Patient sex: M
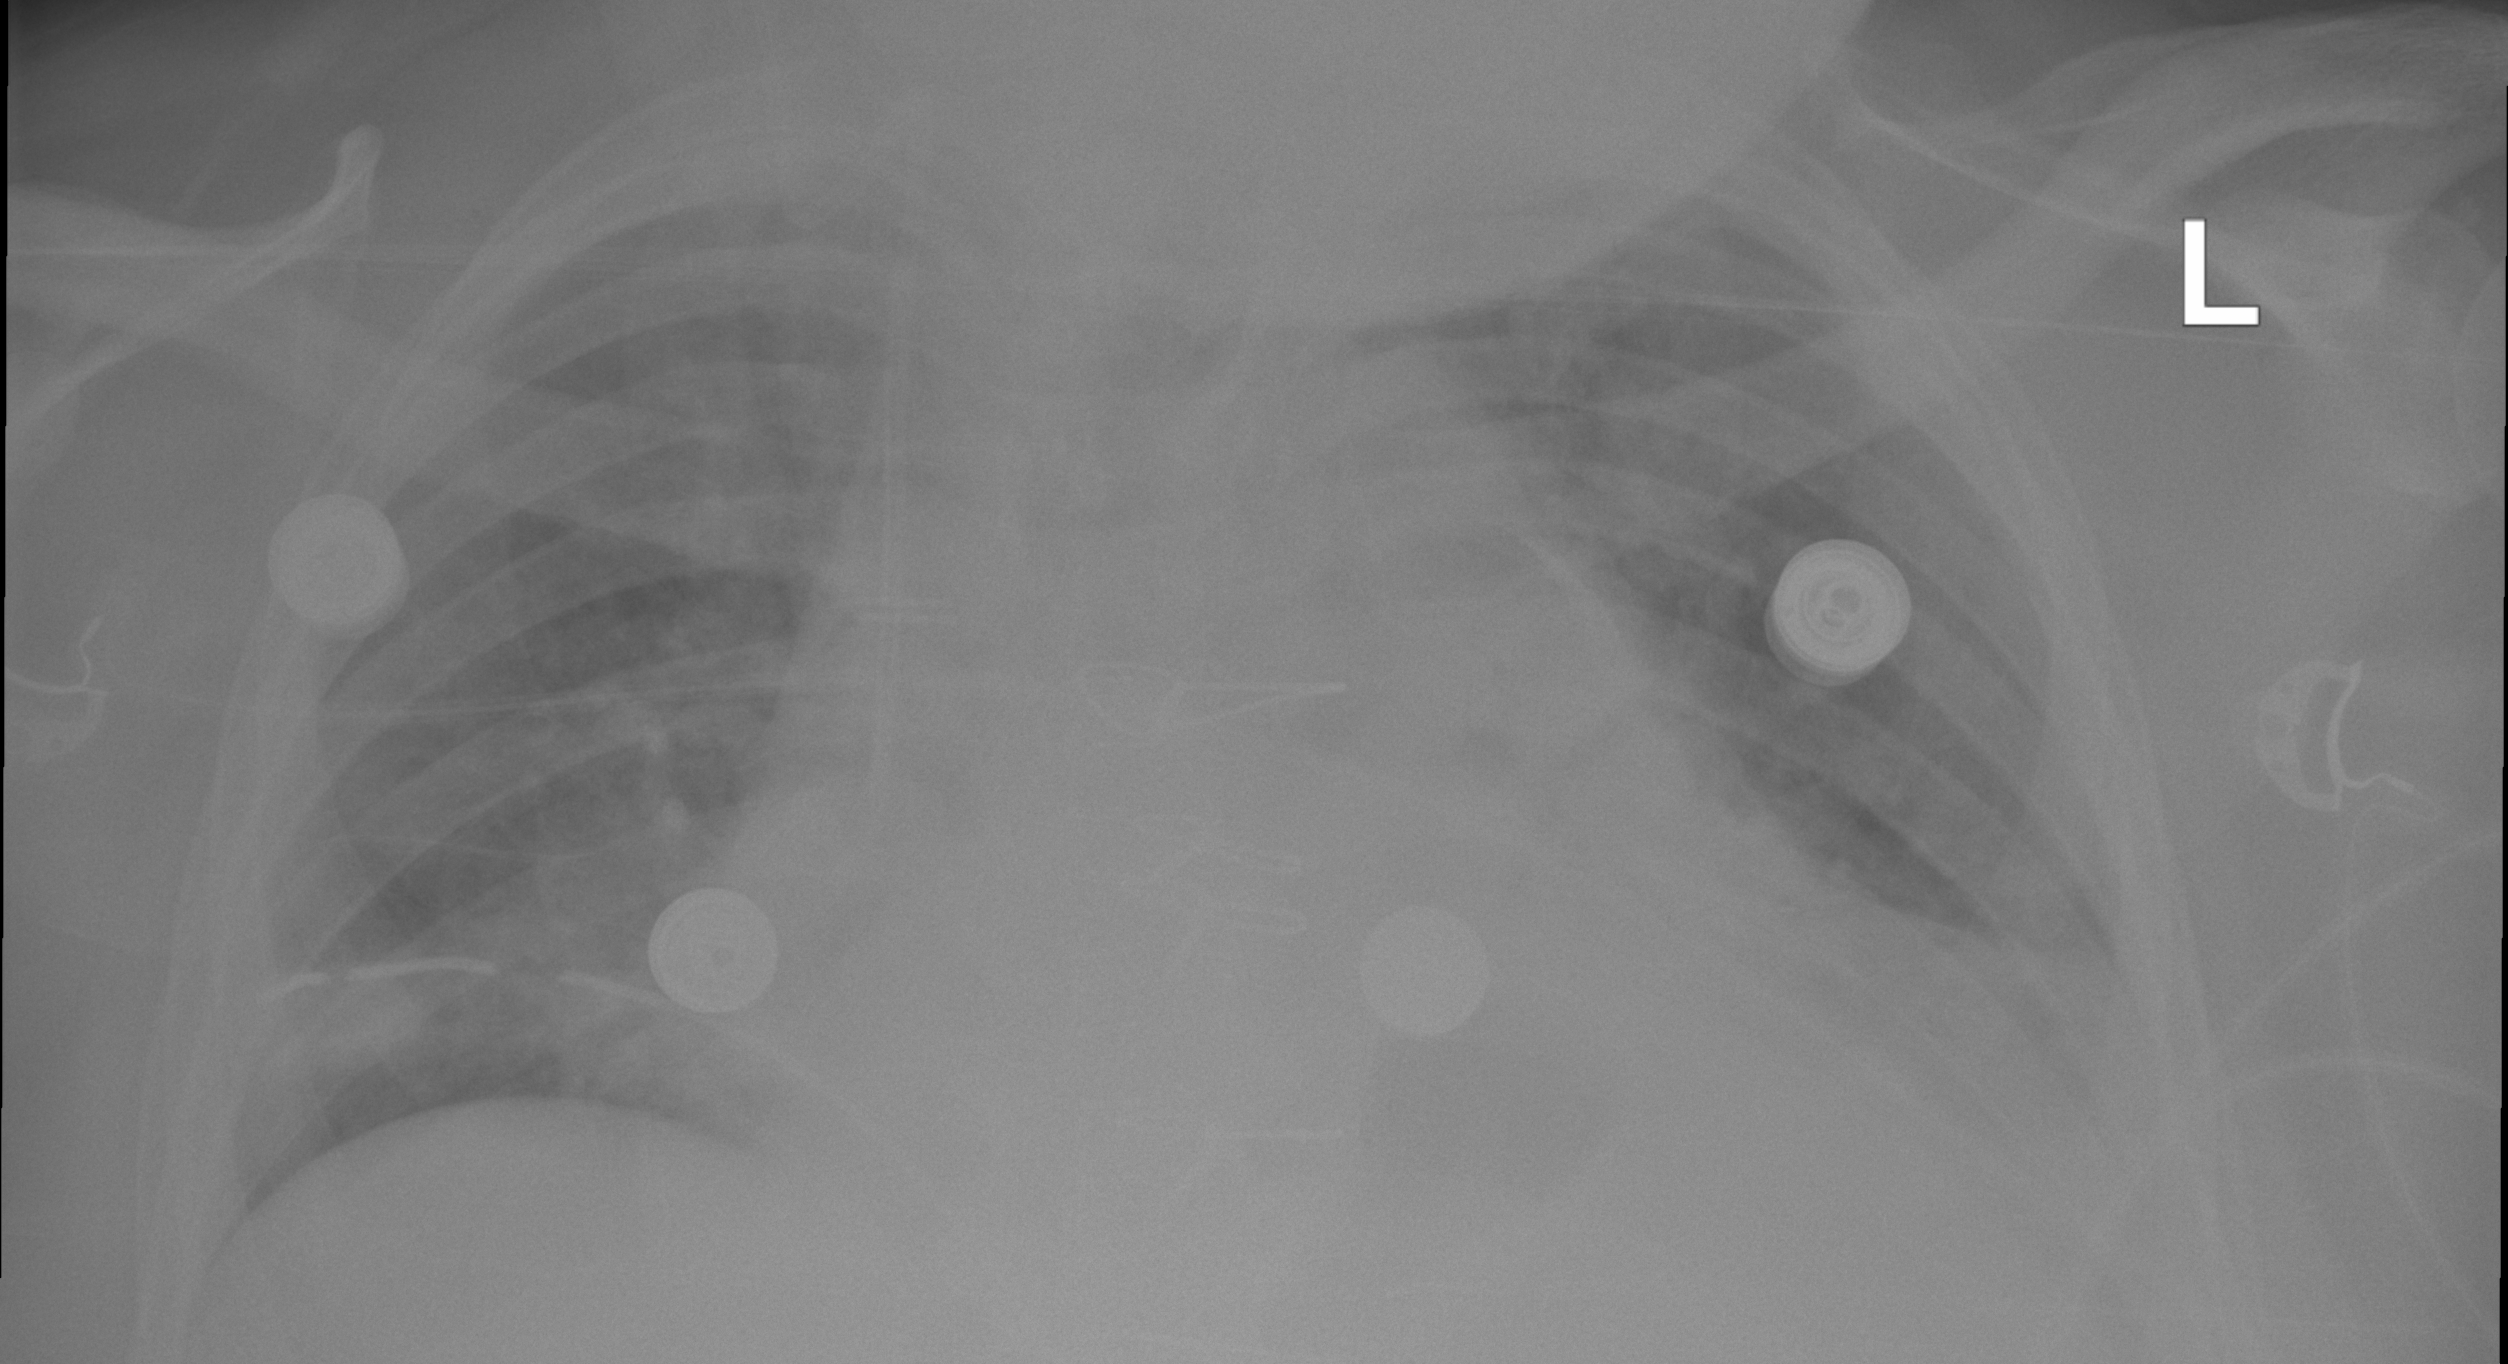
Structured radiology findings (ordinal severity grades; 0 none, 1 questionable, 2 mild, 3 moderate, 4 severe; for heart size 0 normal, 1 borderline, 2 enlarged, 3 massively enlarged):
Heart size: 2
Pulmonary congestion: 2
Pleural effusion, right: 0
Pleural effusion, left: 2
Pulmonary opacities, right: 0
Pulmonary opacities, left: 0
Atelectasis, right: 0
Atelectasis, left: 2